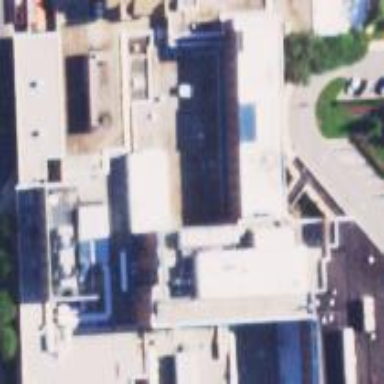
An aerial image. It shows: Hospital building.